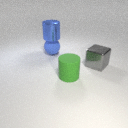
large green rubber cylinder in front of large gray metal cube